Question: I'm having a bit of an issue getting the hours worked to display the correct hours worked.
Here is the code that I am using:
'''
<?php while($row = $approvedTimes->fetch()){ ?>
<tr>
<td><?php echo $row['userFirst'] . " ". $row['userLast']; ?></td>
<td><?php echo $row['companyName']; ?></td>
<td><?php echo date('Y-M-d',strtotime($row['timeDate'])); ?></td>
<td><?php echo date("h:i a",strtotime($row['timeStart'])); $start = $row['timeStart']; ?></td>
<td><?php echo date("h:i a",strtotime($row['timeEnd'])); $end = $row['timeEnd'] ; ?></td>
<td><?php echo $row['timeBreak'] . " min."; $break = $row['timeBreak']; ?></td>
<td><?php $hours = strtotime($end) - strtotime($start) -($break*60) ; echo number_format($hours/3600,2, '.', '') . " hours"; ?></td>
</tr>
<?php } ?>
'''
If you notice the second record is outputting -17.50 hours but the hours worked should be 6.5 hours. I believe that the problem is that it is seeing both times in seconds but I'm unsure of how to be able to change it to display the correct hours worked based on the start and end time.
This is the table I output:

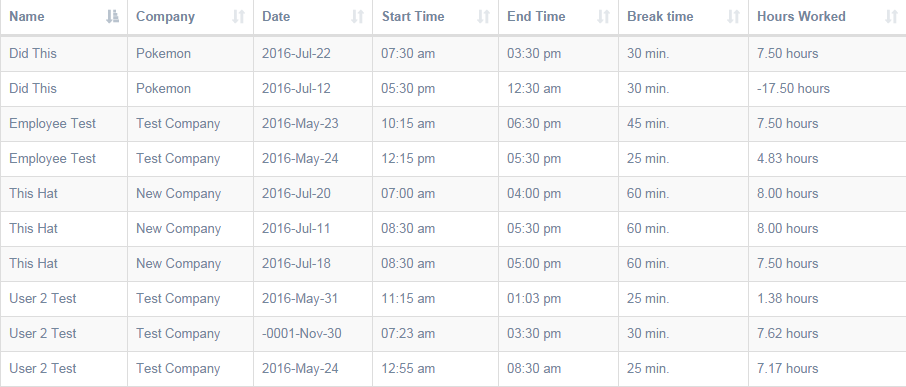
Answer: > 'DateTime()''DateInterval'
---
'$row['timeStart']''$row['timeEnd']''2016-07-23 08:15:30''$row['timeBreak']'
'''
<?php while($row = $approvedTimes->fetch()){ ?>
<tr>
<?php
$start = new DateTime($row['timeStart']);
$end = new DateTime($row['timeEnd']);
$breakTime = new DateInterval('PT'. $row['timeBreak'] .'M');
// SUBTRACT THE BREAK TIME (IN MINUTES) FROM THE WORK-END TIME: $end
$end = $end->sub($breakTime);
// GET THE DIFFERENCE BETWEEN WORK-START TIME:$start & WORK-END TIME: $end
$timeDiff = $end->diff($start);
// BUILD A STRING TO REPRESENT THE DIFFERENCE USING SOME DateInterval METHODS.
$strDiff = $timeDiff->h . " Hours, " . $timeDiff->i . " Minutes &amp; " . $timeDiff->s . " Seconds";
?>
<td><?php echo $row['userFirst'] . " ". $row['userLast']; ?></td>
<td><?php echo $row['companyName']; ?></td>
<td><?php echo date('Y-M-d', strtotime($row['timeDate'])); ?></td>
<td><?php echo date("h:i a", strtotime($row['timeStart'])); ?></td>
<td><?php echo date("h:i a", strtotime($row['timeEnd'])); ?></td>
<td><?php echo $row['timeBreak'] . " min."; ?></td>
<td><?php echo $strDiff; /* ECHO OUT THE TOTAL HOURS WORKED...*/ ?></td>
</tr>
<?php } ?>
'''